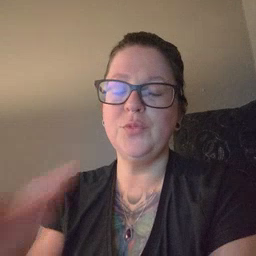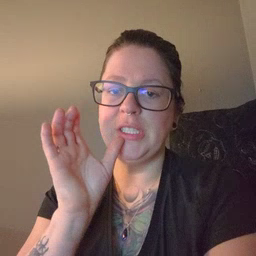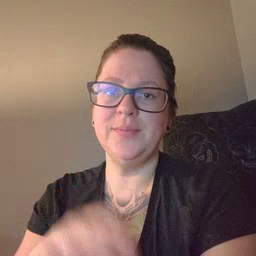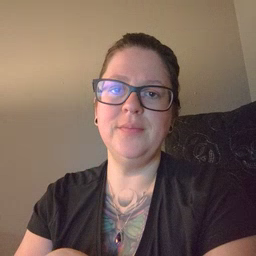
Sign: drink